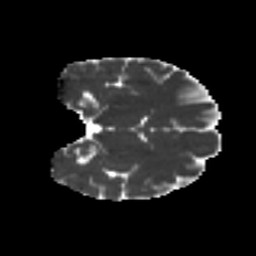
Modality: MD
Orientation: coronal
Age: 37
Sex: male
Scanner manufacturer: ge
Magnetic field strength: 3 T
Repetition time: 7.8 s
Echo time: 0.0607 s